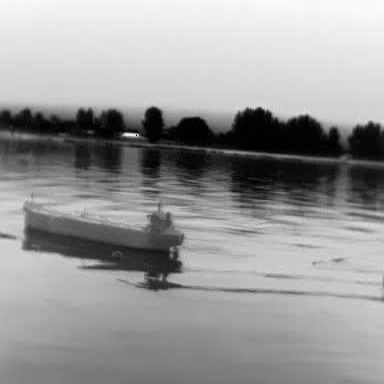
There is a liner in the infrared image.